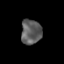
Tissue: prostate
Cell type: T cells
Senescence score: 0.2717
Nuclear area (px): 496
Mean DAPI intensity: 93.762